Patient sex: M
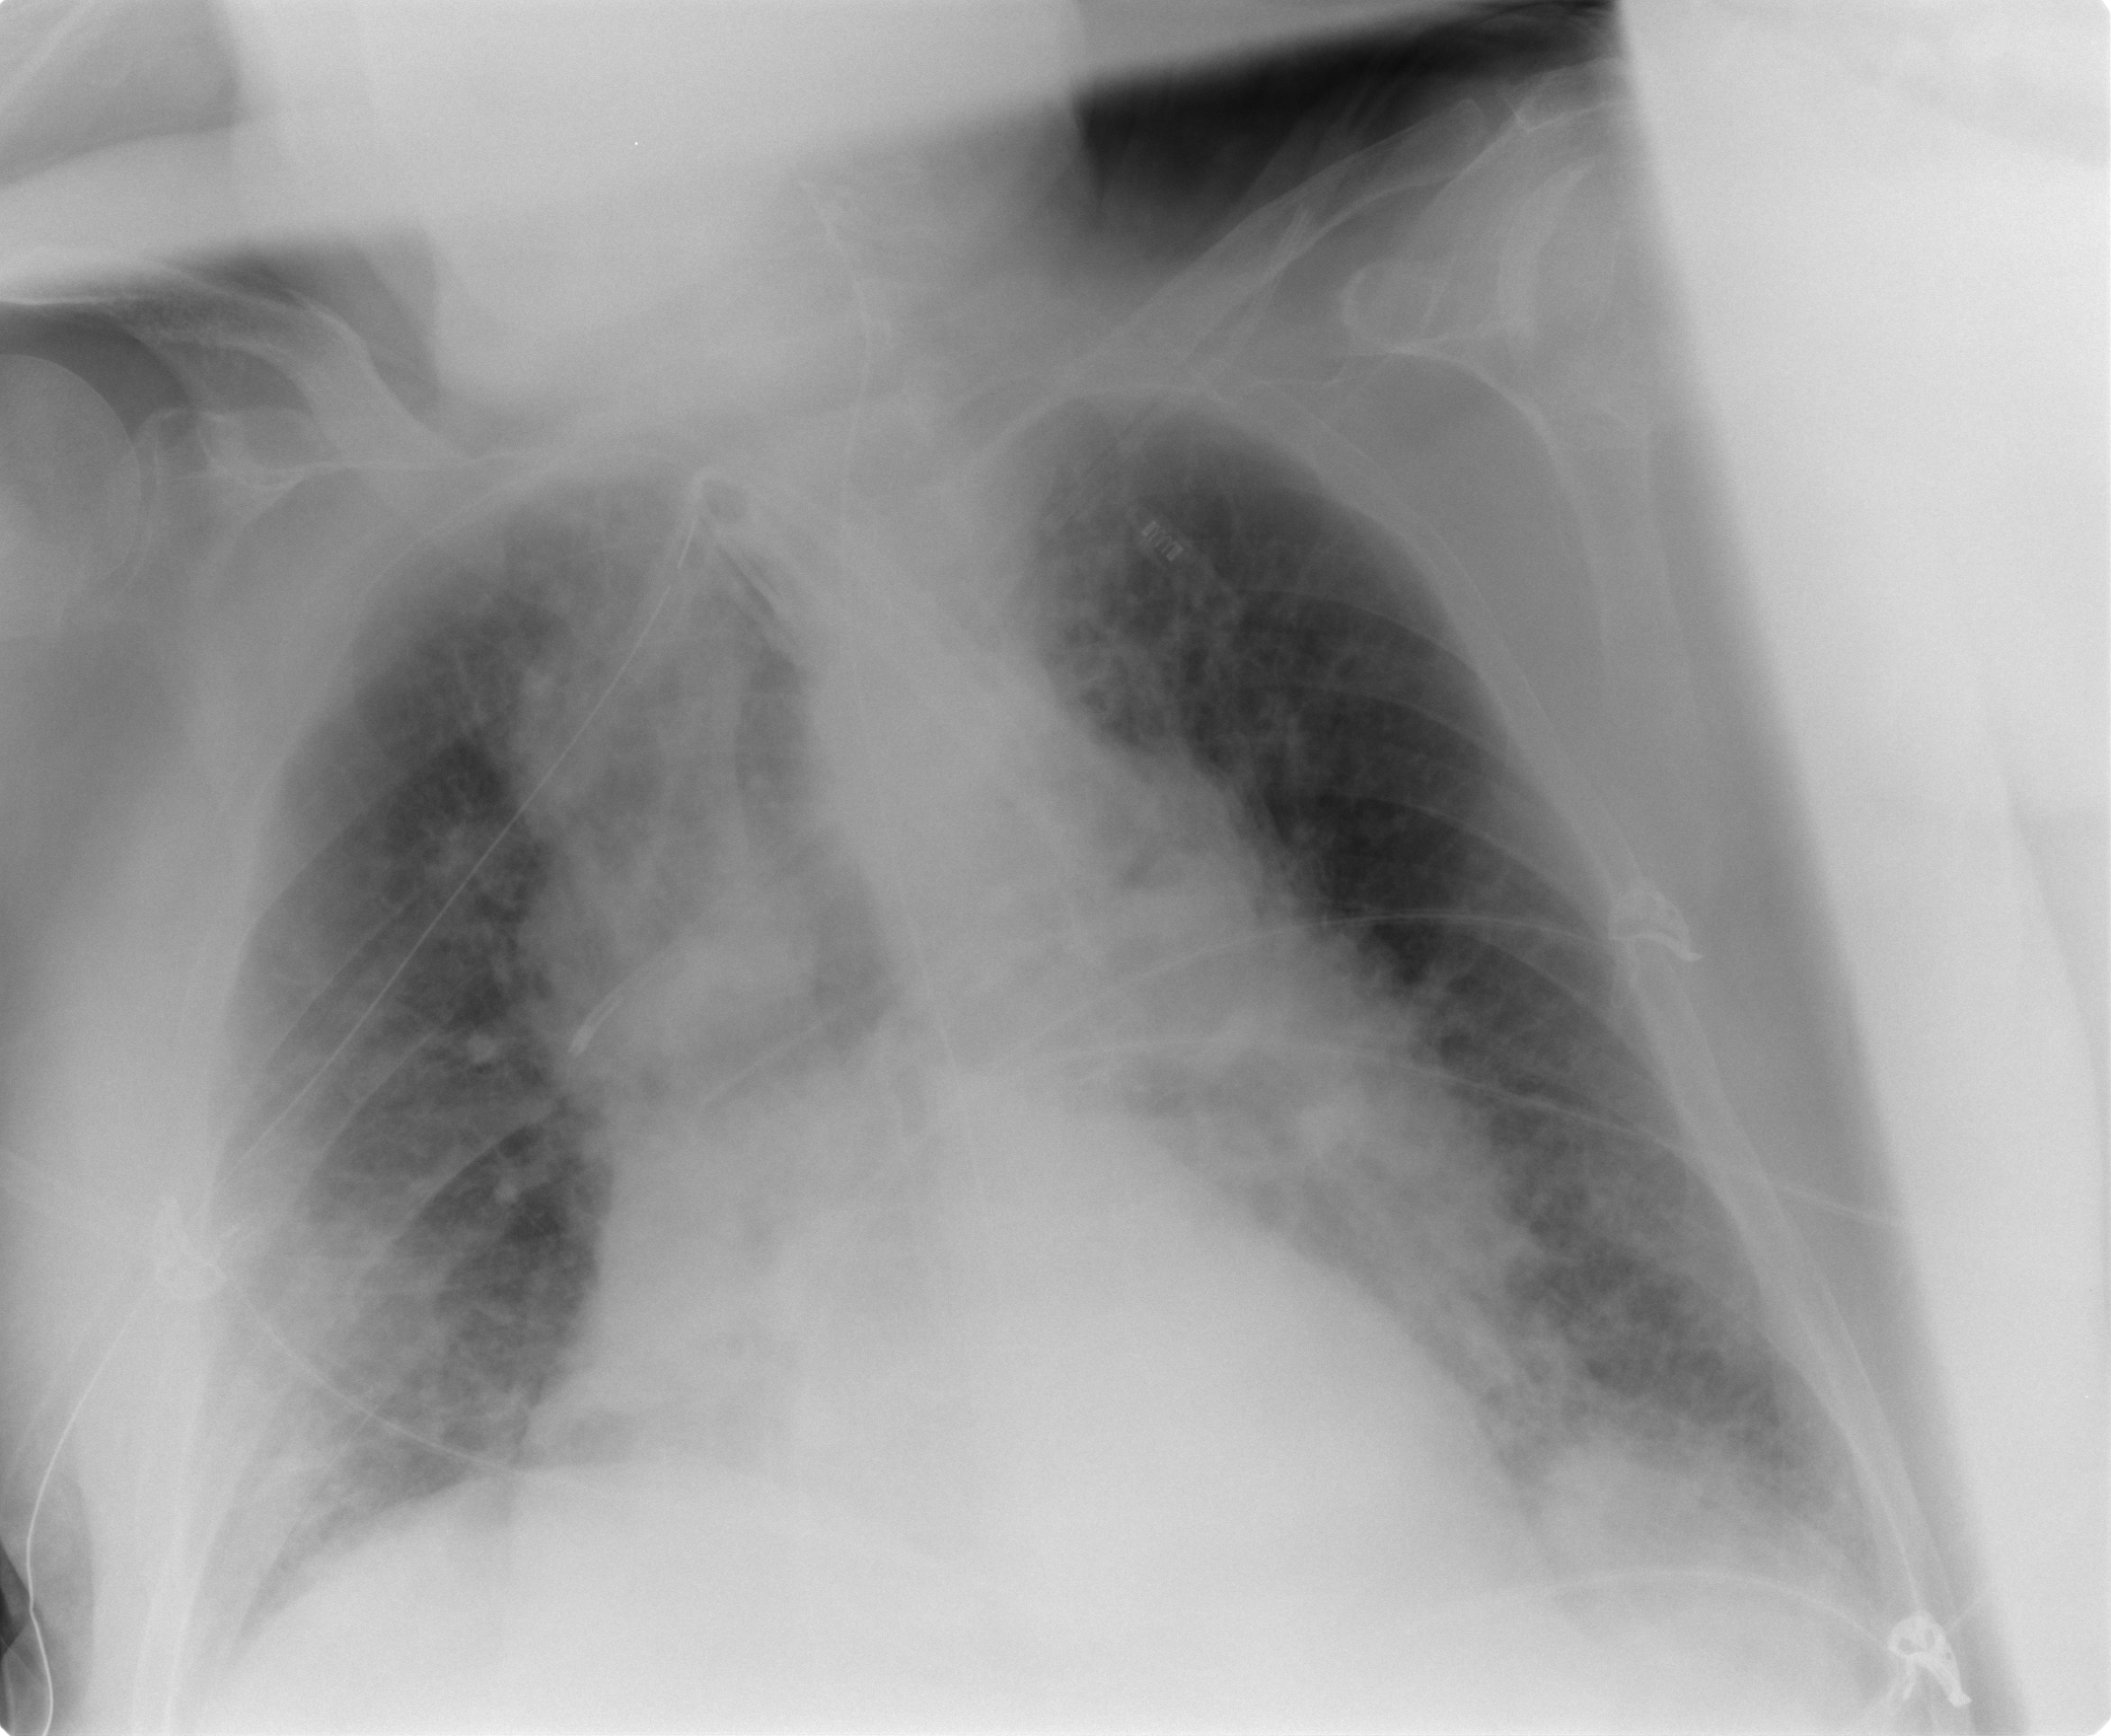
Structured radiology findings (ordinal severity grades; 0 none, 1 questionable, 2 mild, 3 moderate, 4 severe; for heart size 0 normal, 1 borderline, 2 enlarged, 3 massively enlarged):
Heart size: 2
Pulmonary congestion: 2
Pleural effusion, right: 2
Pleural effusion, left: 2
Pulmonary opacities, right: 2
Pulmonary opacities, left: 2
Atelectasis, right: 2
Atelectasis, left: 2